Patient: sex F, age 38
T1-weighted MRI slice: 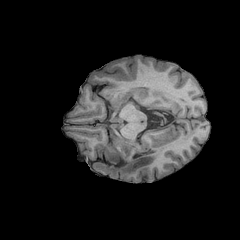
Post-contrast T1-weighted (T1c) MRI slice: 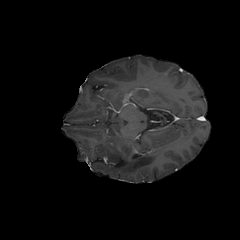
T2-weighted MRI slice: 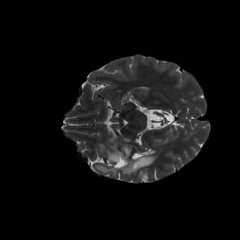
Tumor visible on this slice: yes
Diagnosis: Astrocytoma, IDH-mutant
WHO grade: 3